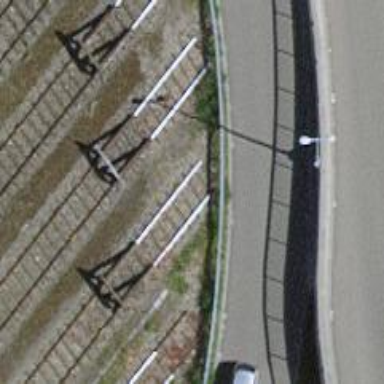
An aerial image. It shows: Railway buffer stop.